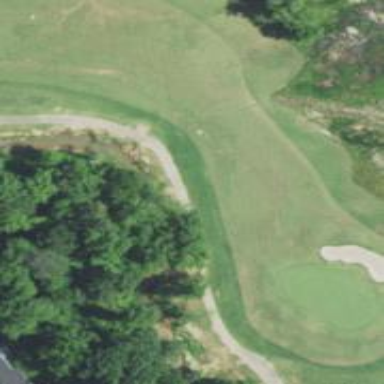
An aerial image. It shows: Service road used as golf cart path.